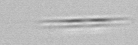
Label: pennate